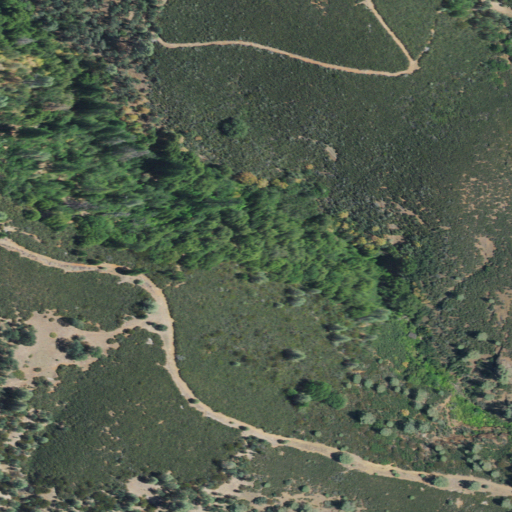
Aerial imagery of valley in California named Cow Gulch containing shrub, evergreen forest, mixed forest, and deciduous forest